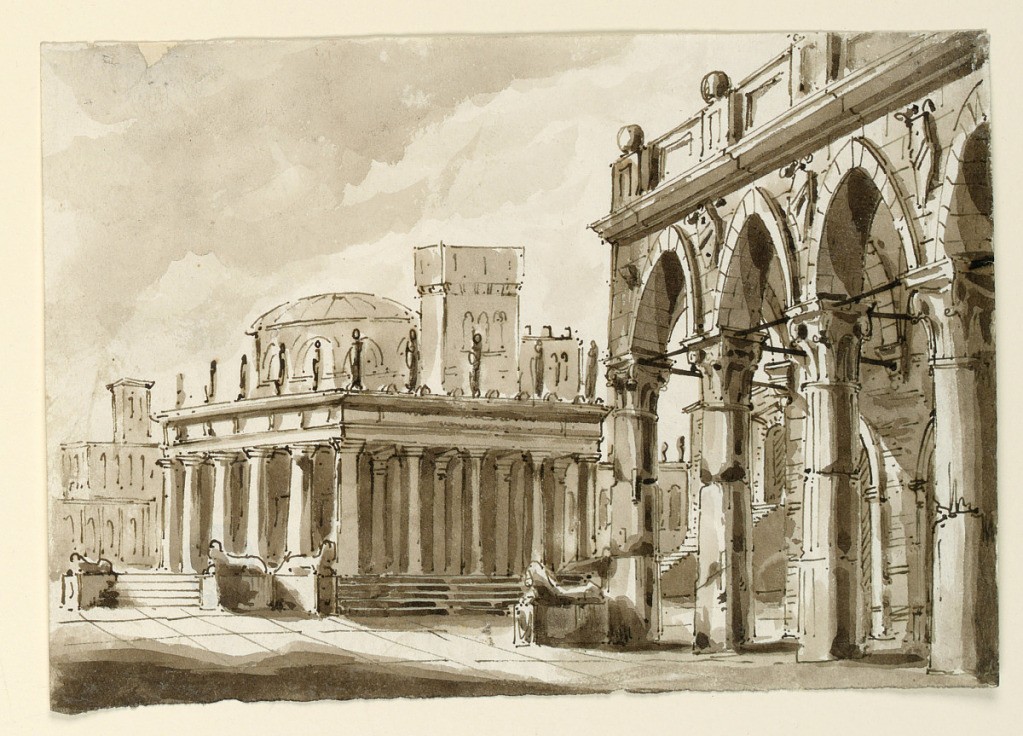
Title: Stage Design, Square with Public Building
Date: early 19th century
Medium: Pen and bistre ink, brush and wash on paper
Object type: Drawing
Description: Horizontal rectangle. View of public square. Ogival portico in the foreground, building supported by columns and decorated with sculptures in background.